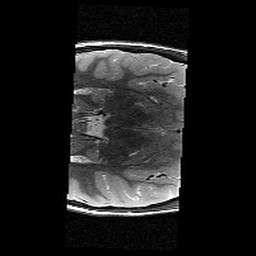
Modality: T2w
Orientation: axial
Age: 11
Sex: female
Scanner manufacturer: siemens
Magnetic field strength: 3 T
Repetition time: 9.23 s
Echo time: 0.067 s